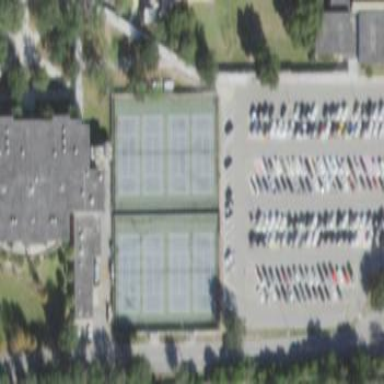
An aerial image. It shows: Tennis court on pitch.